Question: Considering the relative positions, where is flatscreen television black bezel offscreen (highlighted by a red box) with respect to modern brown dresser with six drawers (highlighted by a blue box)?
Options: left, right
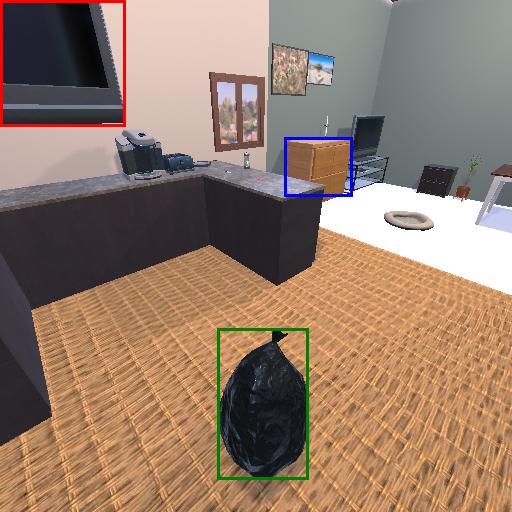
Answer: left